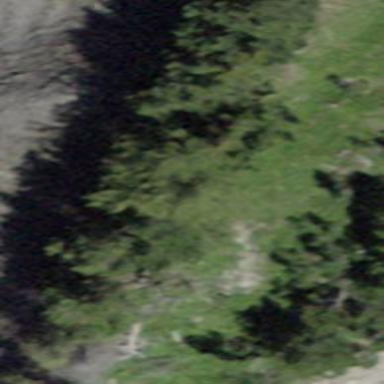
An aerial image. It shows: Forest area.